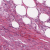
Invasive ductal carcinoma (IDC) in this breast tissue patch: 0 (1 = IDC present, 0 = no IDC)